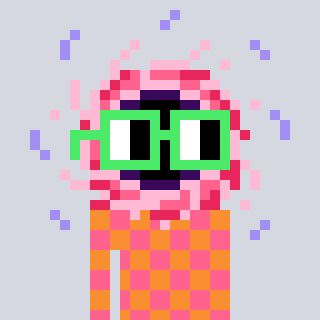
a pixel art character with square light green glasses, a blackhole-shaped head and a orange-colored body on a cool background